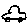
Label: car